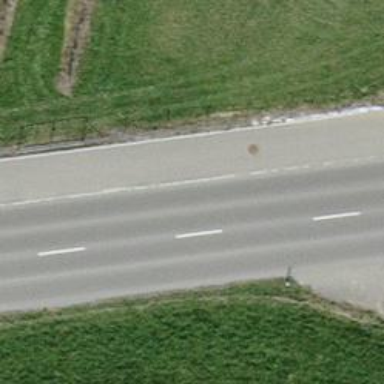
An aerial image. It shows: Asphalt path that serves as sidewalk.